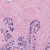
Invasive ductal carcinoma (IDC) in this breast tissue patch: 1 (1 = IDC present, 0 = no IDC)